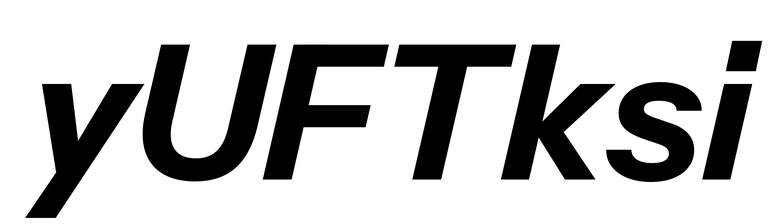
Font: InstrumentSans-Italic_Bold_Italic